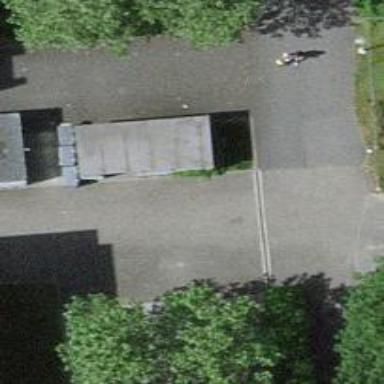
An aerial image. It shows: Bicycle parking area.